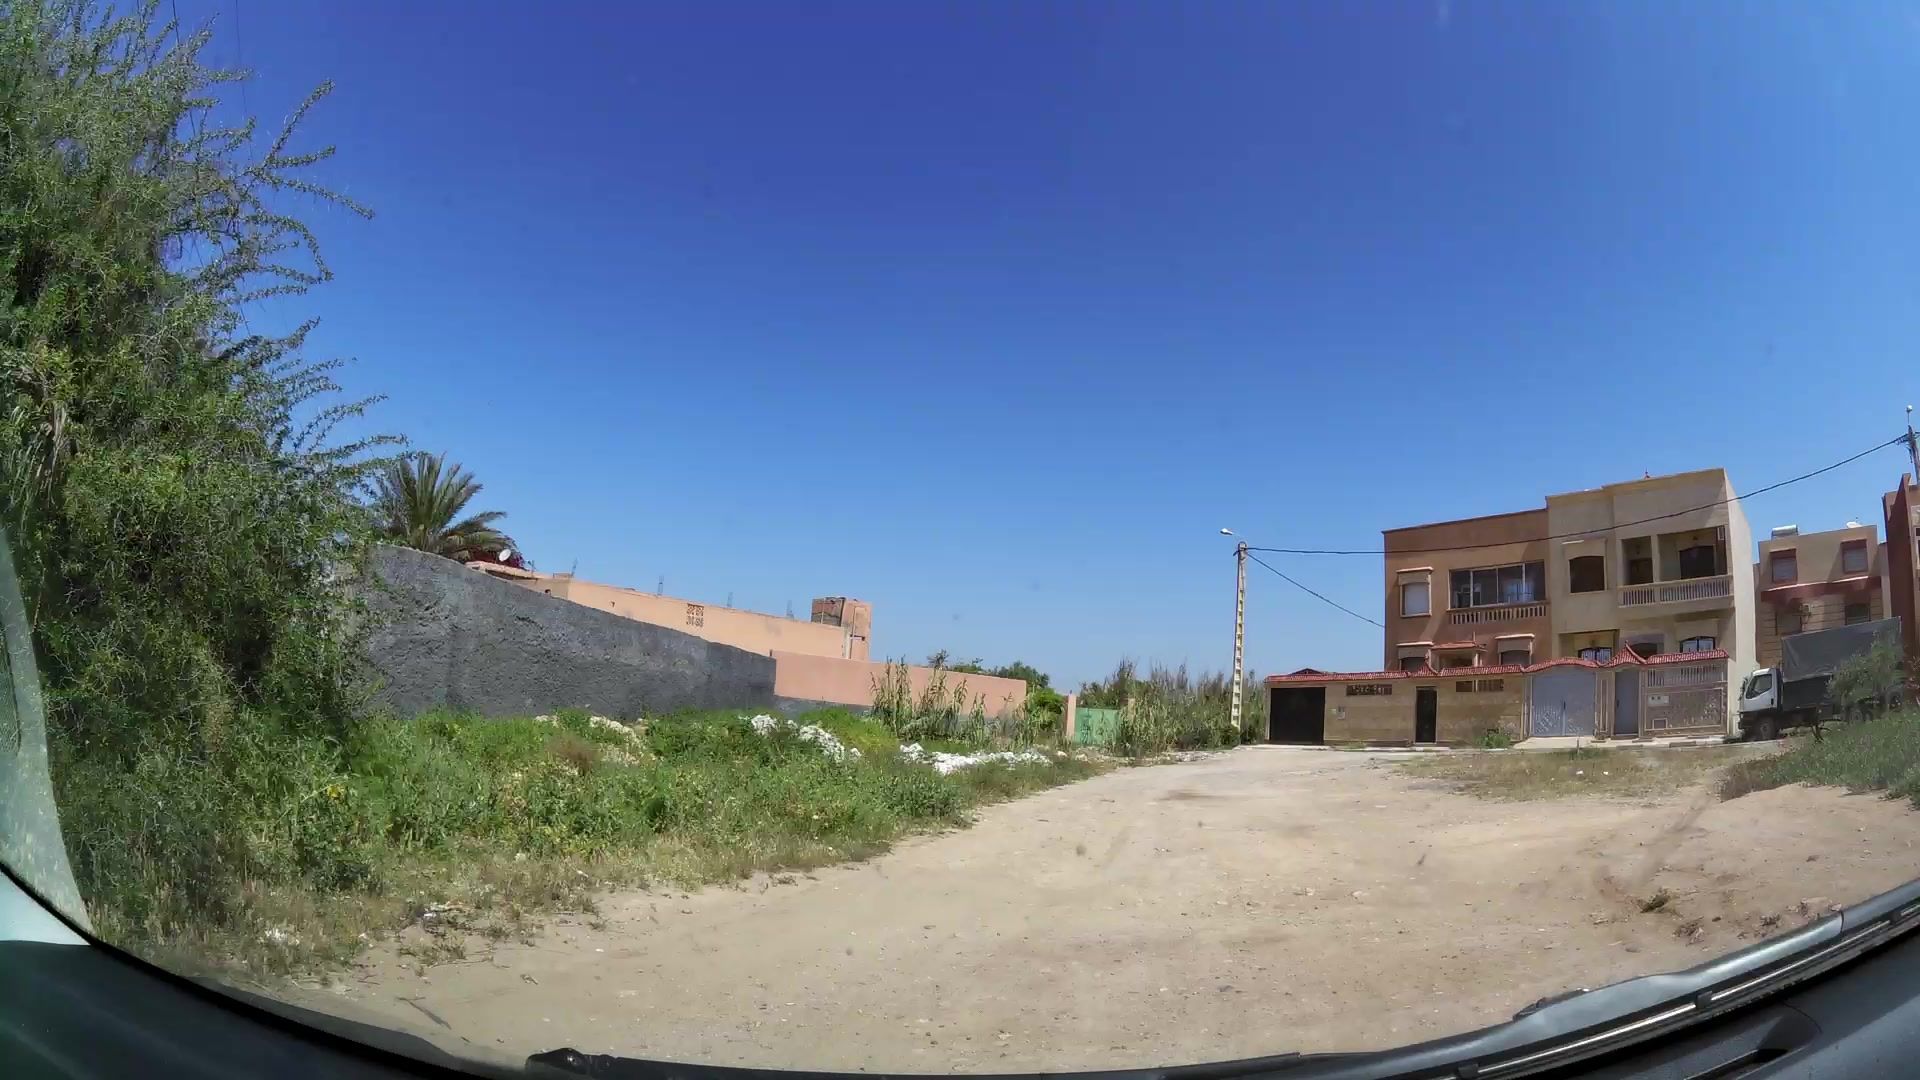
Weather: clear
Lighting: day
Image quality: good
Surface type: driving surface
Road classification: track, residential
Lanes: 2.0
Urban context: urban centre
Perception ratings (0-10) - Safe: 1.47, Lively: 4, Beautiful: 2.67, Boring: 7.34, Depressing: 5.79, Wealthy: 4.45